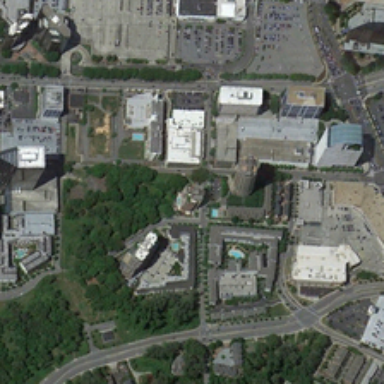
A large number of tall trees were planted around the buildings .